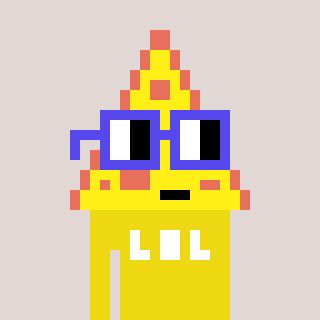
a pixel art character with square blue glasses, a pizza-shaped head and a yellow-colored body on a warm background